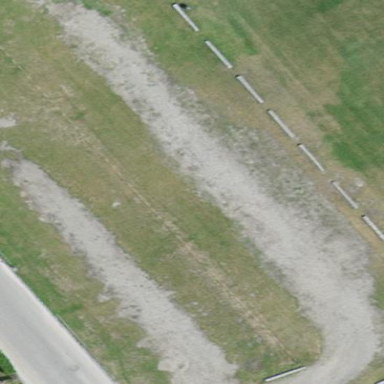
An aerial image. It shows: Parking area with grass surface.